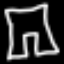
Label: pants